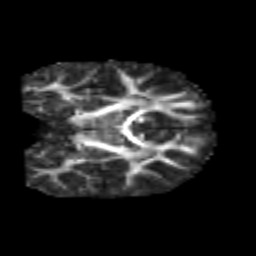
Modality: FA
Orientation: coronal
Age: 5
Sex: male
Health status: healthy